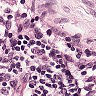
Metastatic tissue present: no